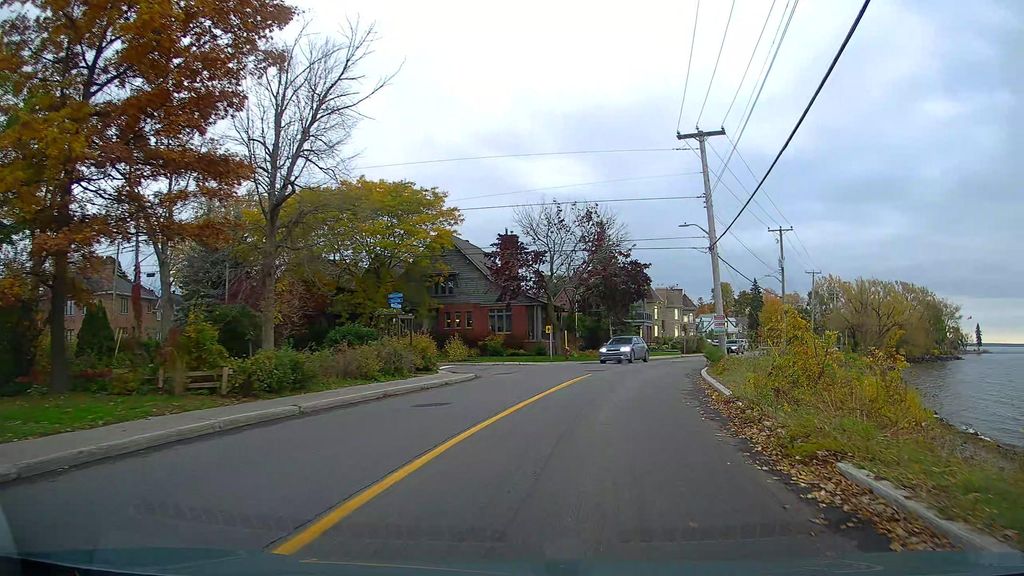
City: montreal